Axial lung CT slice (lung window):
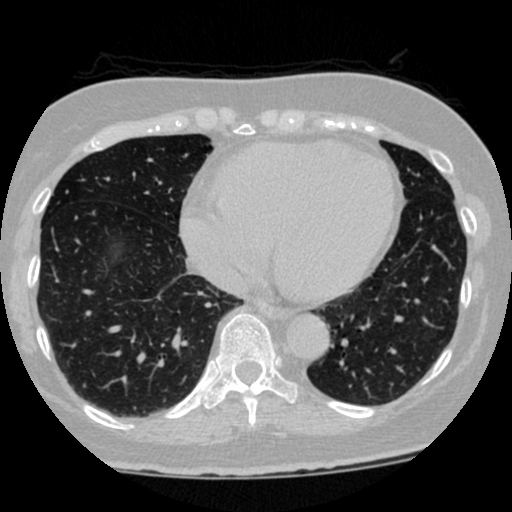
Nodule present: no